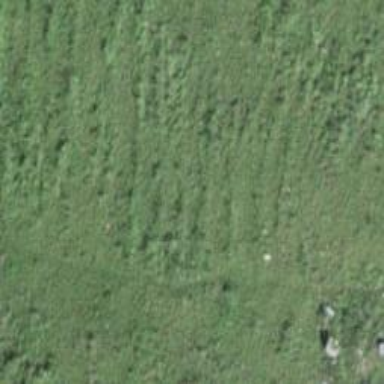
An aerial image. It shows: Grass path.